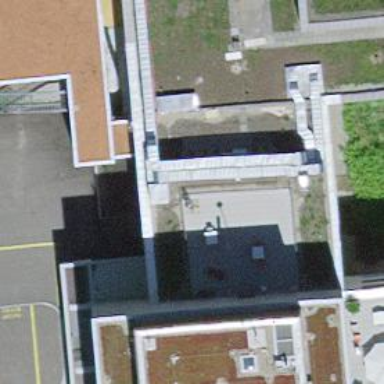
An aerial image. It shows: Healthcare facility identified as hospital.